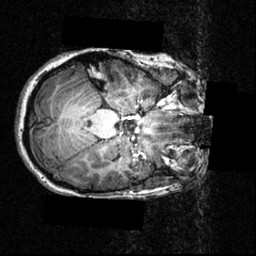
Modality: T1w
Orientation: axial
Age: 20
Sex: female
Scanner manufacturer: siemens
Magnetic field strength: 3.951 T
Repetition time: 1.5 s
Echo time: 0.00335 s